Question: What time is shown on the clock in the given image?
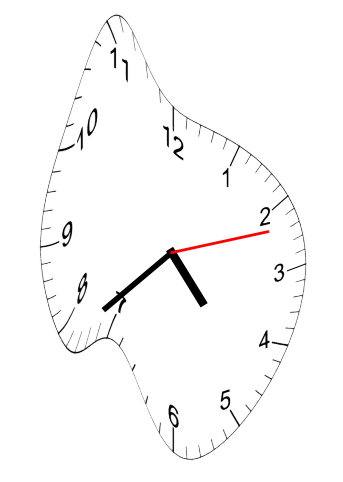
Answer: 04:38:12